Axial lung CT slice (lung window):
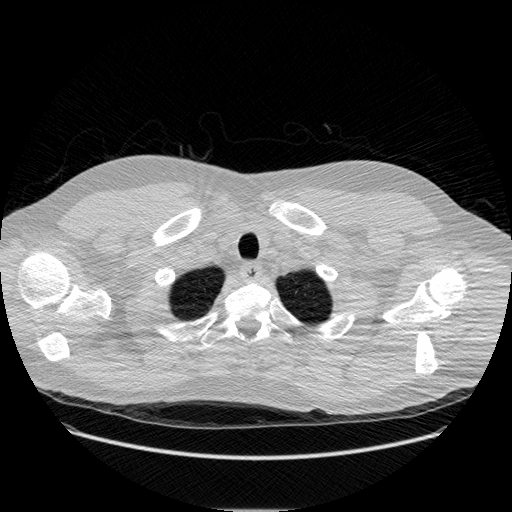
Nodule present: no